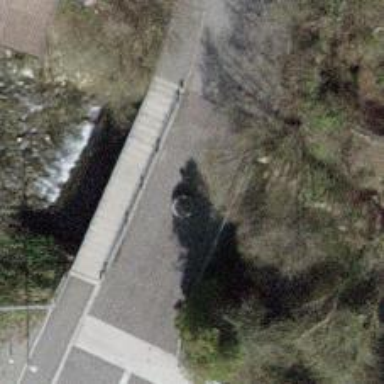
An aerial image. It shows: Bollard.